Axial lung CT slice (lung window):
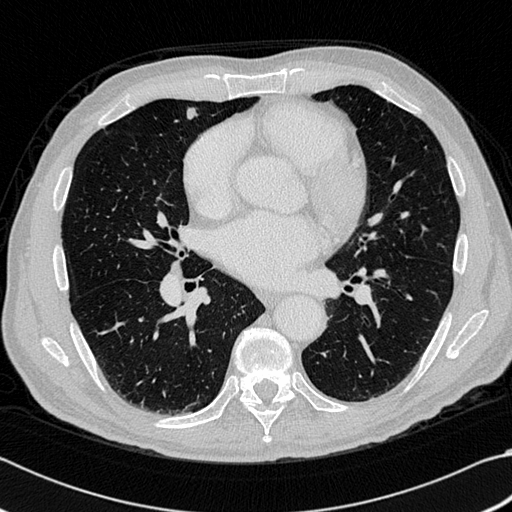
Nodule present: yes
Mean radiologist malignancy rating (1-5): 2.5